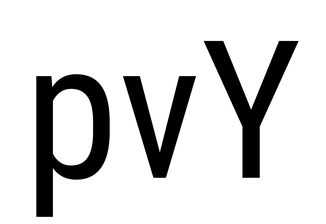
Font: Roboto_Condensed_Regular